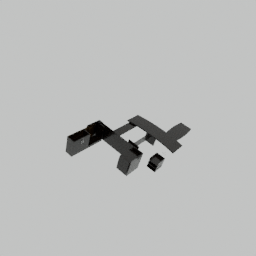
Label: furniture